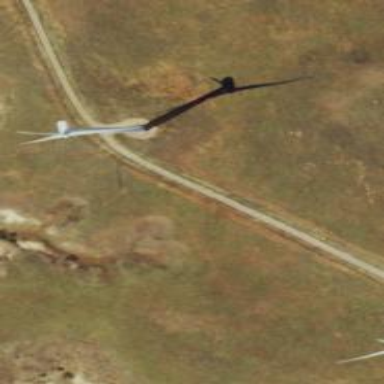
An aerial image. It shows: Wind generator with horizontal axis. The generator is wind turbine.